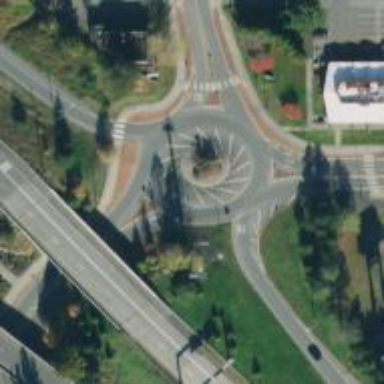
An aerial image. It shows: Secondary road around roundabout.